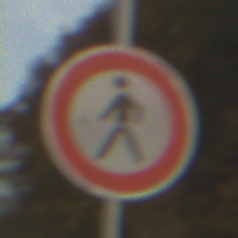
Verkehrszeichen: VerbotFussgaenger
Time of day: SunriseSunset
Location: Outdoor (Nature)
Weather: PartlyCloudy
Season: NotSpecified
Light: Natural